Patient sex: F
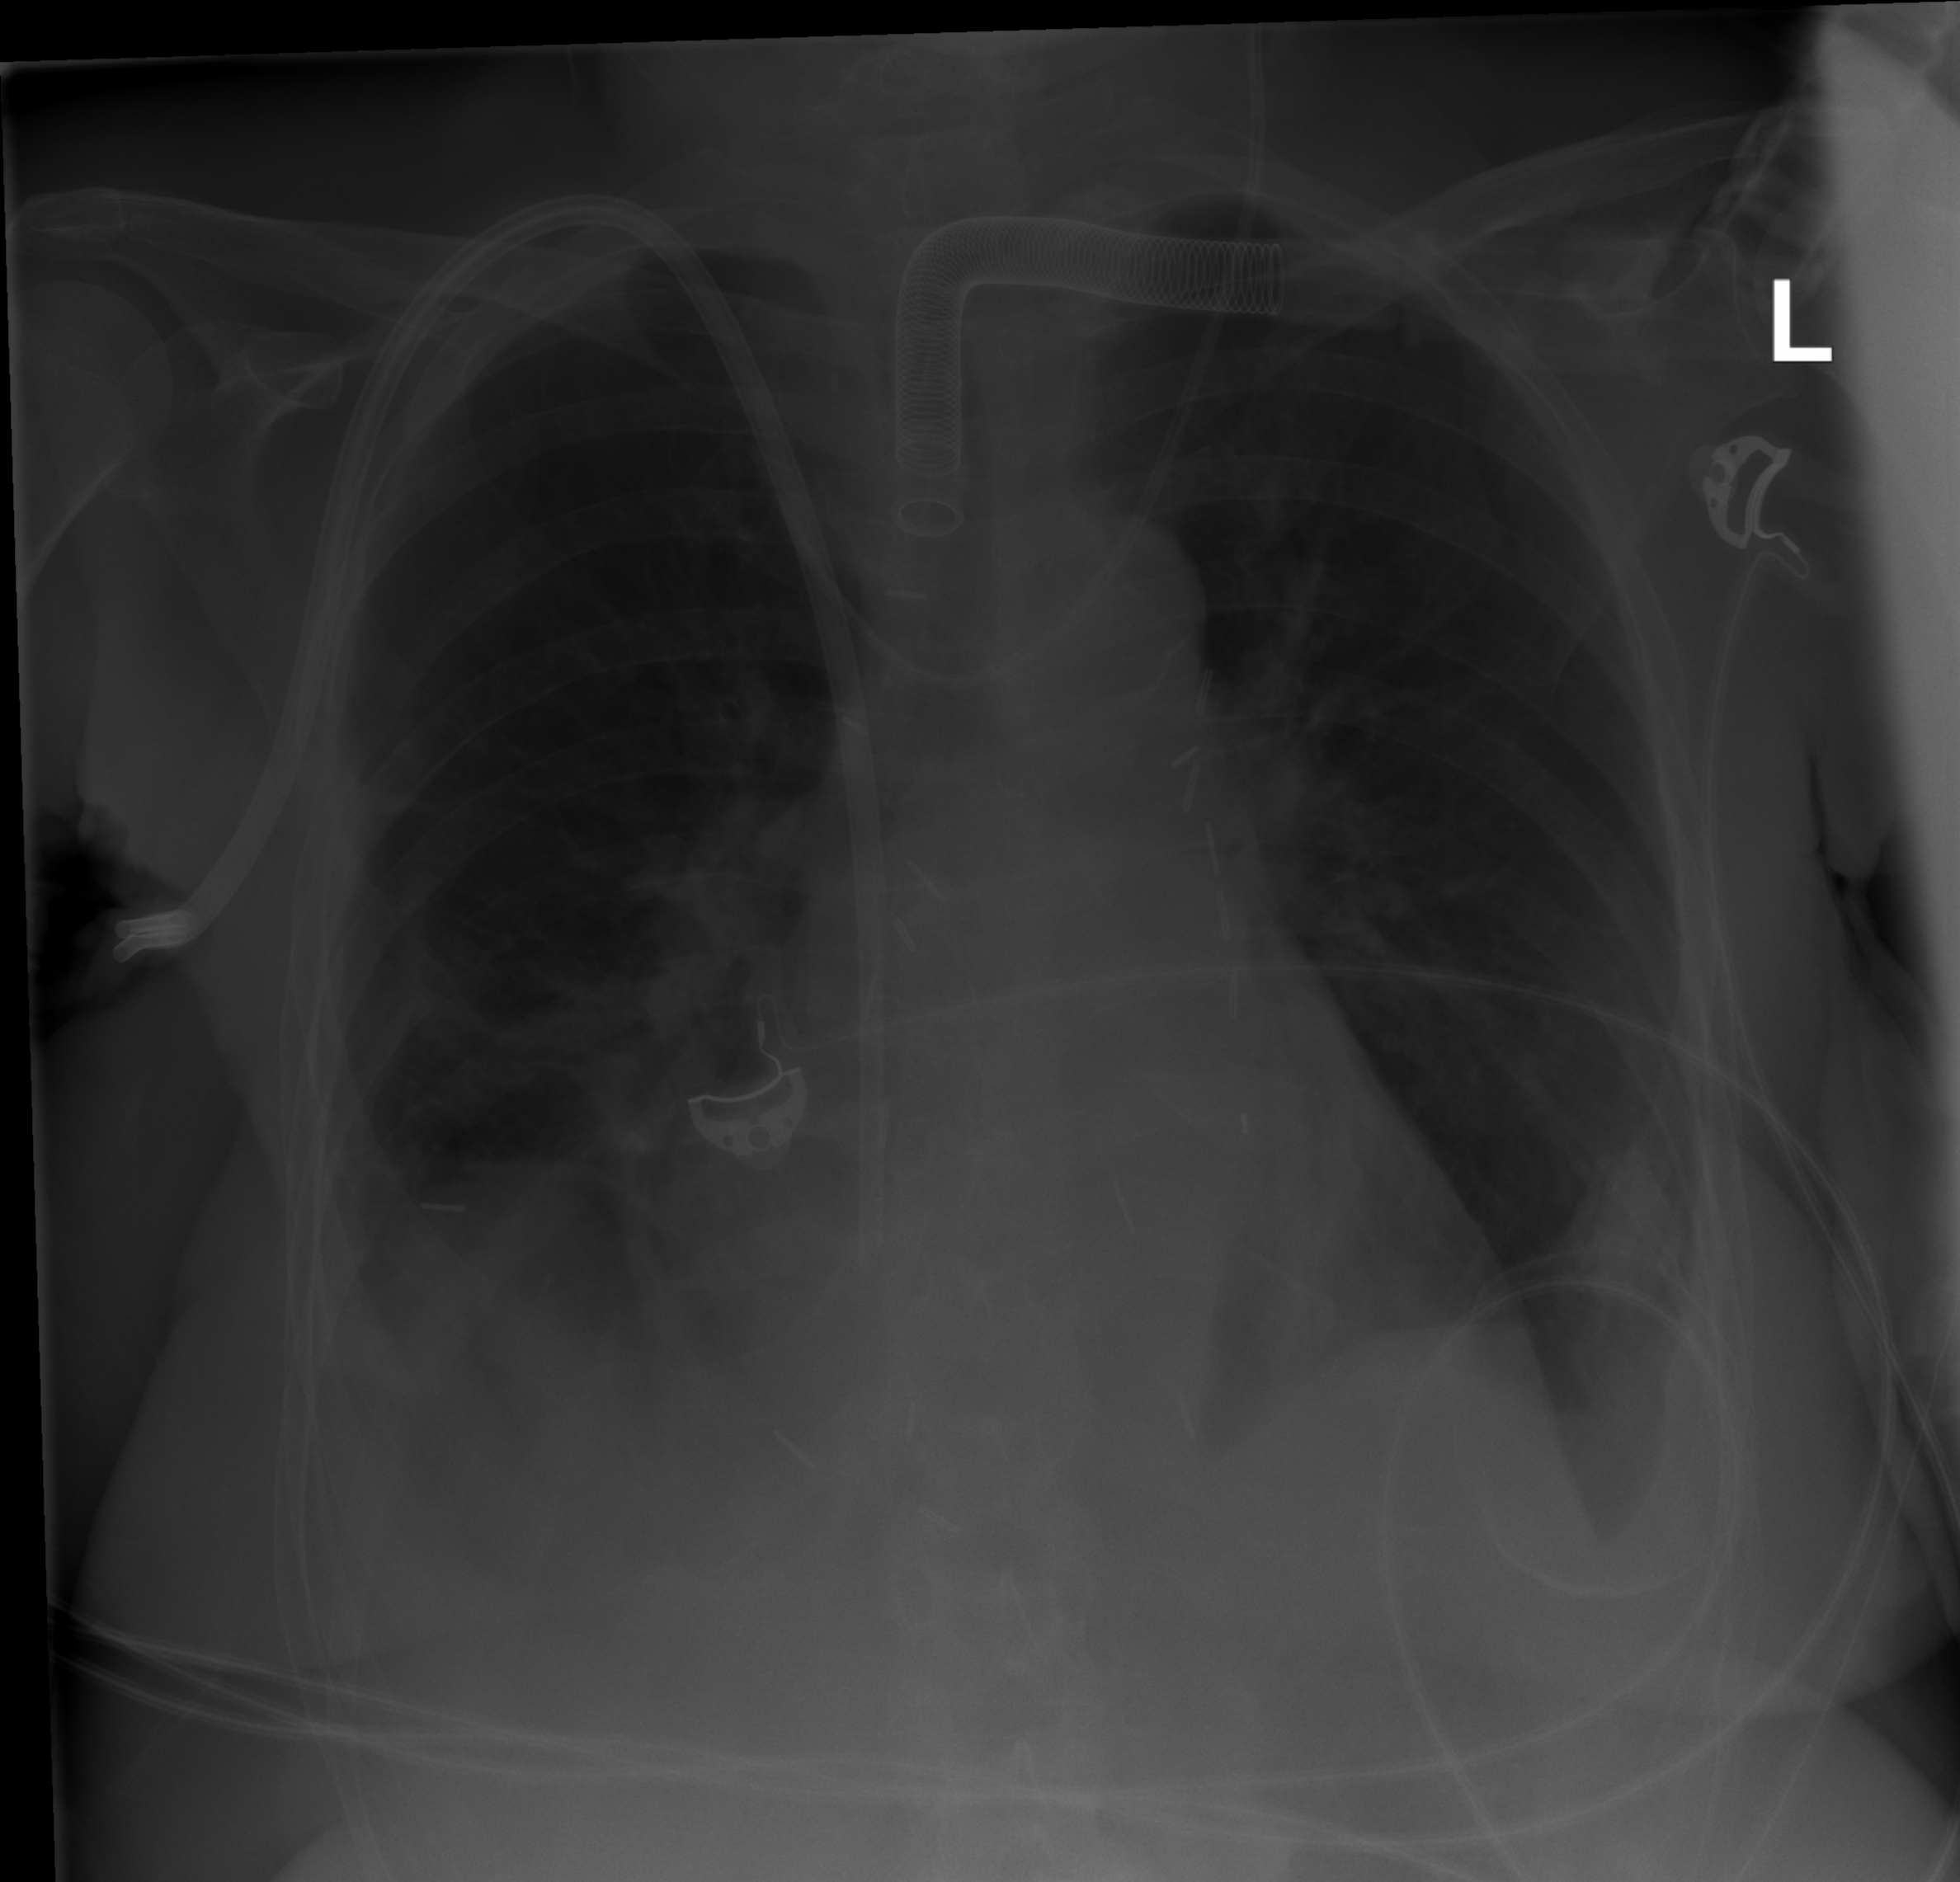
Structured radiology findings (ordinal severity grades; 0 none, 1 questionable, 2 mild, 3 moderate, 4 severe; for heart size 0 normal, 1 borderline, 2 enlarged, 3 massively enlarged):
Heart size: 1
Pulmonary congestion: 0
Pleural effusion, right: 3
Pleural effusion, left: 2
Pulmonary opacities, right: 2
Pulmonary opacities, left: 0
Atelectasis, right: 2
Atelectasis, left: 2